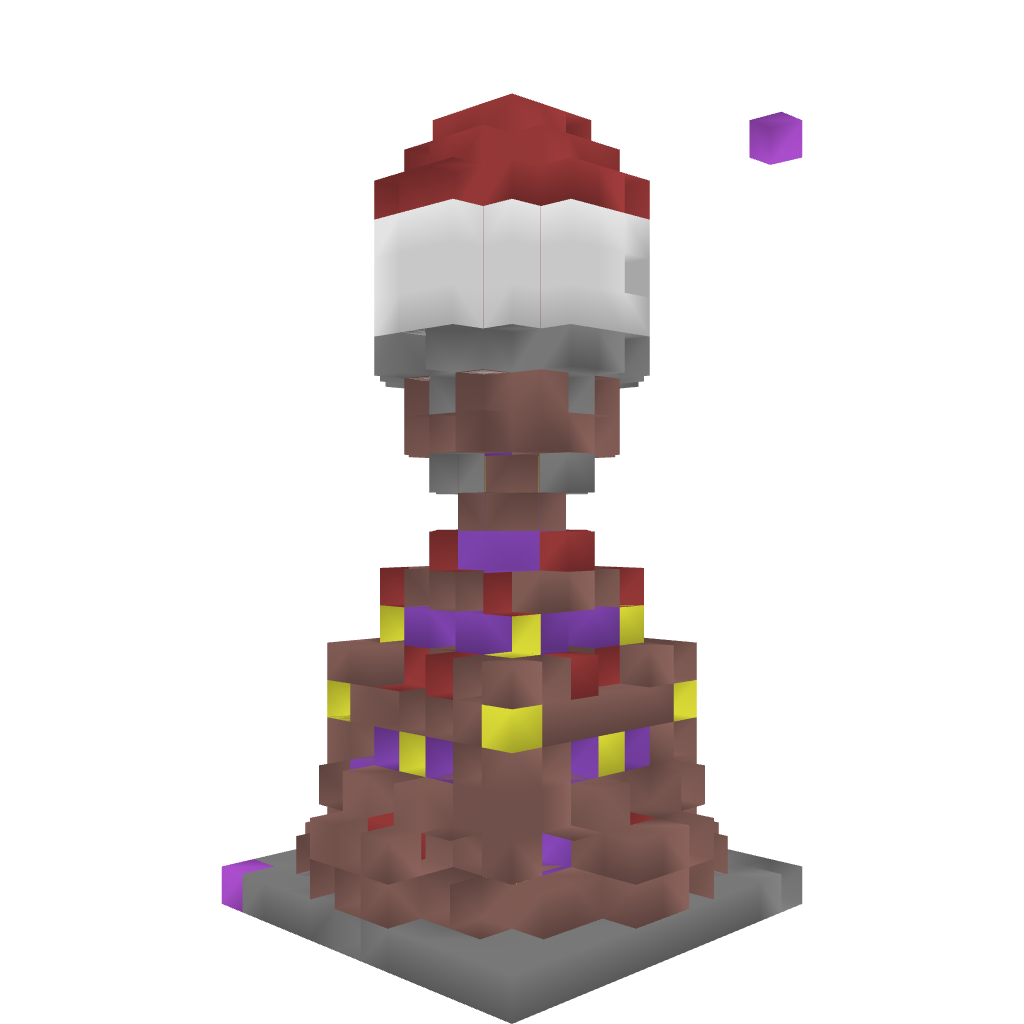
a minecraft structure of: Lava Orb good quality